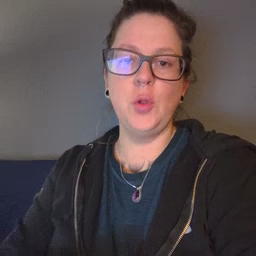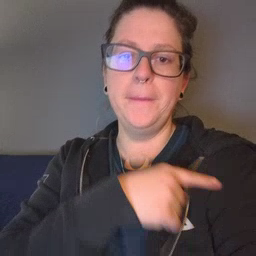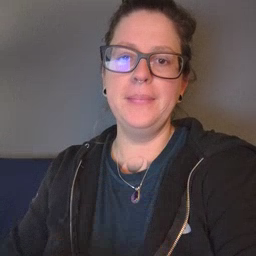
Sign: arm